Question: I am developing an apllication Corona SDK where I need an Alert popup similar to alert with style UIAlertViewStyleSecureTextInput in iOS (shown below). I will take password to verify for giving access to some restricted area of my application.

Does anyone have any idea how can i do it through Corona SDK. My application will deploy on iOS and Android devices.
Thanks in advance
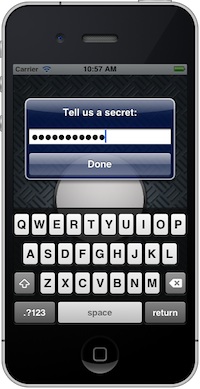
Answer: Corona's native.showAlert() API call does not support that feature. It sounds like something that would be a good be a good feature request though.